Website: bh-photo
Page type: customer-info-address
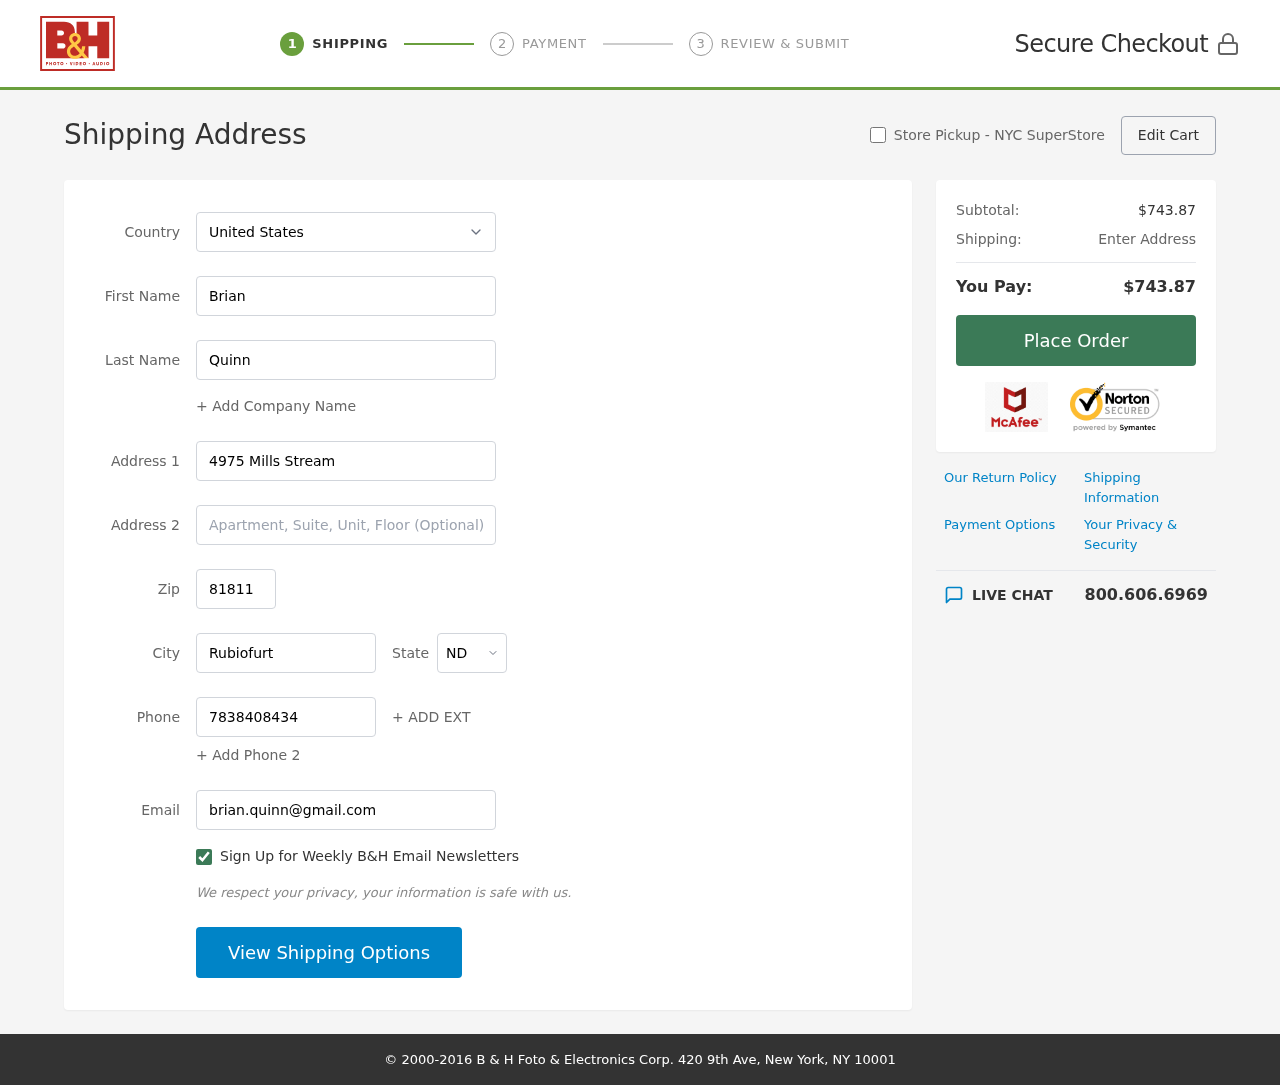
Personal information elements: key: PII_CITY
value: Rubiofurt
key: PII_COUNTRY
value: United States
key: PII_EMAIL
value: brian.quinn@gmail.com
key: PII_FIRSTNAME
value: Brian
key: PII_LASTNAME
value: Quinn
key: PII_PHONE
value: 7838408434
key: PII_POSTCODE
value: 81811
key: PII_STATE_ABBR
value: ND
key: PII_STREET
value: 4975 Mills Stream
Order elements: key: ORDER_SUBTOTAL
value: $743.87
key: ORDER_TOTAL
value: $743.87